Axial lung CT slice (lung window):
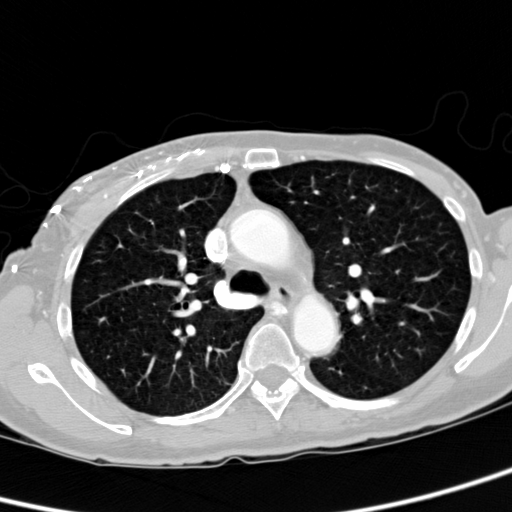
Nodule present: no